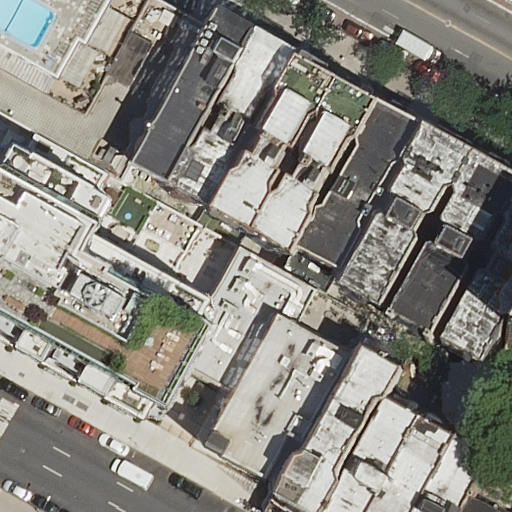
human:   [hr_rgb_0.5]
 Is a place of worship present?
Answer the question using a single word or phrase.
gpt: yes

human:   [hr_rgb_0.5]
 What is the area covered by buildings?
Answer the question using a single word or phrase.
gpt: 6384m2

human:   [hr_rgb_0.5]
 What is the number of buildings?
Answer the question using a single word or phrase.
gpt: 18

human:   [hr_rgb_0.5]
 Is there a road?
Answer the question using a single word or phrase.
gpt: yes

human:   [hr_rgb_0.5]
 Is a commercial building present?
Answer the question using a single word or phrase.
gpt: no

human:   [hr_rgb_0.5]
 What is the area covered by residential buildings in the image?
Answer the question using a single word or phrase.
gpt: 6384m2

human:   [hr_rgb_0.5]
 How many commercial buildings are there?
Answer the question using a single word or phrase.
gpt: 0

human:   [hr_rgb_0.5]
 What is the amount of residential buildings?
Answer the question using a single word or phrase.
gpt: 18

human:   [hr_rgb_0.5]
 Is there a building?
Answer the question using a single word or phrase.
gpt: yes

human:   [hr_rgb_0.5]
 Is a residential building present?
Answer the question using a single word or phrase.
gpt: yes

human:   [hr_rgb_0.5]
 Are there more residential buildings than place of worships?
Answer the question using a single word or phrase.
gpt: yes

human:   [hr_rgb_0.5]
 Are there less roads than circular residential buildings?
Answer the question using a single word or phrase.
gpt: no

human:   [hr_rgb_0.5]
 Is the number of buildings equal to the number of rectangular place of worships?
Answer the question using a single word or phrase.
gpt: no

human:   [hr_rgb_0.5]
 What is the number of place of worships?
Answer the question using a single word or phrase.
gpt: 1

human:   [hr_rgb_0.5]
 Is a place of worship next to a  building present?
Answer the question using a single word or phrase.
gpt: yes

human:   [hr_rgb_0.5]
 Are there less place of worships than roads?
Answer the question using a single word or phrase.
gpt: yes

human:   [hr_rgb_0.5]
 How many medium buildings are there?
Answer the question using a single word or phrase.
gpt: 12

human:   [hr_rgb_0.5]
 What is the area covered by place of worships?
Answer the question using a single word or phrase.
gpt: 913m2

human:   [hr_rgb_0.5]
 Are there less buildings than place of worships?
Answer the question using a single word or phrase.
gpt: no

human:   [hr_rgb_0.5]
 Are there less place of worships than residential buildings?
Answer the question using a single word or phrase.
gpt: yes

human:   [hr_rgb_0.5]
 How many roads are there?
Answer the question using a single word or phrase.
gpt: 5

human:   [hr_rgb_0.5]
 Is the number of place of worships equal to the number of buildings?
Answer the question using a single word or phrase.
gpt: no

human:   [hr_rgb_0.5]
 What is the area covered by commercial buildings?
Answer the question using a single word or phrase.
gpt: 0m2

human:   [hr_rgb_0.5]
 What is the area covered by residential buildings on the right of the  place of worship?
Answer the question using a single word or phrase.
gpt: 2404m2

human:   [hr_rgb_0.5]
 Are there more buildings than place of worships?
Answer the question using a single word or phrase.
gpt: yes

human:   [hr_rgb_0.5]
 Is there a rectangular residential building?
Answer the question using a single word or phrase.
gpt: yes

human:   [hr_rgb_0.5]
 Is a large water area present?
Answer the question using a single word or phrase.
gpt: no

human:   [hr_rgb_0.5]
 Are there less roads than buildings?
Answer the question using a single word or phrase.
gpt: yes

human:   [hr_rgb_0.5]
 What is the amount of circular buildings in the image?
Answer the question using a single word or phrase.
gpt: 0

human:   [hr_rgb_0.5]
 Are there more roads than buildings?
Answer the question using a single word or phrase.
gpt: no

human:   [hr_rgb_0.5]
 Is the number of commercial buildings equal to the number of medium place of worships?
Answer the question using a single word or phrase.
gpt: yes

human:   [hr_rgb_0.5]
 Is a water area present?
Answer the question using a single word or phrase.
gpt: no

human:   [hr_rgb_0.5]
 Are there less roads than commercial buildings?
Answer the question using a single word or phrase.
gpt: no

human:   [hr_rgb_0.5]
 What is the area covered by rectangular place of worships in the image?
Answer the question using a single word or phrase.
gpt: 0m2

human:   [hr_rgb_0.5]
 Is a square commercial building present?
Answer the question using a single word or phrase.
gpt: no

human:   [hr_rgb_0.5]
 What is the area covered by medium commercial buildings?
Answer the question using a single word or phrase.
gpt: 0m2

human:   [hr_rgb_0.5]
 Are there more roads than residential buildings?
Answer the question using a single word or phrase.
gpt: no

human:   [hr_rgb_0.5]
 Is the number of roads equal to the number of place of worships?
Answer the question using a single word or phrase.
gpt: no

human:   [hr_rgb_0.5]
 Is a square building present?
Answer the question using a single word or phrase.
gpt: no

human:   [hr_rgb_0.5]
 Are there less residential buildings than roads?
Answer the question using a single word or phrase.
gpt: no

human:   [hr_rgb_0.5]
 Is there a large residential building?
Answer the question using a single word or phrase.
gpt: yes

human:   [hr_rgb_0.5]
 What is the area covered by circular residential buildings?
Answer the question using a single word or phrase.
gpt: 0m2

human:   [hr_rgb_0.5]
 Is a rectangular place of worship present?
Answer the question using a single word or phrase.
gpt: no

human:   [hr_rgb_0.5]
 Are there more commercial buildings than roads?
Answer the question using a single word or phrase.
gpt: no

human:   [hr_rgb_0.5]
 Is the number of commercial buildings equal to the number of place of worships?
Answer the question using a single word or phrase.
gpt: no

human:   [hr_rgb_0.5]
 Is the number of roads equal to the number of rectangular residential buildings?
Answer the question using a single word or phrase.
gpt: no

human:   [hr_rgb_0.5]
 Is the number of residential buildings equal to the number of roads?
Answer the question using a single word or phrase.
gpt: no

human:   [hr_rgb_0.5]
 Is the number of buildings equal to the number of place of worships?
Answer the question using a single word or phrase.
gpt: no

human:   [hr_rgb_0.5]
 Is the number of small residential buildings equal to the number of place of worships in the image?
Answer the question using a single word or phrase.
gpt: no

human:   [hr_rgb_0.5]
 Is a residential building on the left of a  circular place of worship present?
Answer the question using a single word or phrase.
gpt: no

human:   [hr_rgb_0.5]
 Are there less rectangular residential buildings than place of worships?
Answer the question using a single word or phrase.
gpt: no

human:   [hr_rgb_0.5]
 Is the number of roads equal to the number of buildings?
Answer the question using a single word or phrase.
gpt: no

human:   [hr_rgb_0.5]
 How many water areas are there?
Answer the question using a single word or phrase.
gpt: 0

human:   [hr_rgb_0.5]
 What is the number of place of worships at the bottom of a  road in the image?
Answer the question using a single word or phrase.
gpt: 1

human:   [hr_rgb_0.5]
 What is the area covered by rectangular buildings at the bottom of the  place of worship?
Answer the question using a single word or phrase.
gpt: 497m2

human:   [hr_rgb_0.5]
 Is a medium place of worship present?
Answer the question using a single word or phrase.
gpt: no

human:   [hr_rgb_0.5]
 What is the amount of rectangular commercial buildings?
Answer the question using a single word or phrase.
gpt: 0

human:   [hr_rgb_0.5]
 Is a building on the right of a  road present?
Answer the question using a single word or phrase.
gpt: yes

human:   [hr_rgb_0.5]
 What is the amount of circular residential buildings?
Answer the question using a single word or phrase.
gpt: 0

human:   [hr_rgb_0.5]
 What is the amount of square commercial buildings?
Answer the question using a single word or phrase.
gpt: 0

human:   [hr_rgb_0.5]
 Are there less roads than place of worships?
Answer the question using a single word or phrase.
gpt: no

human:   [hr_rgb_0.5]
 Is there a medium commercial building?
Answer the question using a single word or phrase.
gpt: no

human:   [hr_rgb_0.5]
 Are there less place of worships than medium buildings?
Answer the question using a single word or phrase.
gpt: yes

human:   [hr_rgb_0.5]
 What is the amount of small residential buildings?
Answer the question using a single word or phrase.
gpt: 3